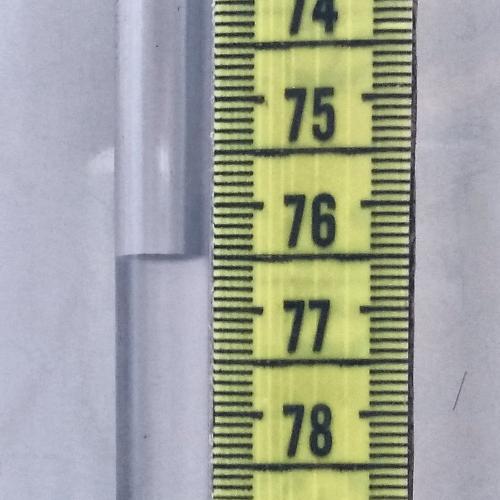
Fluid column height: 76.5 cm